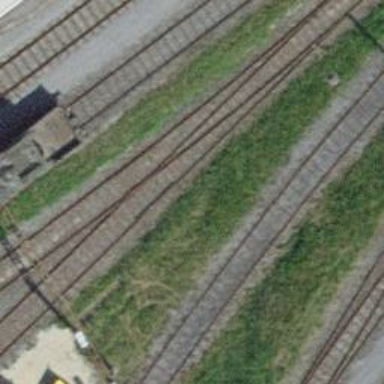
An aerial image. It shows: Single-track electrified railway service yard with contact line for trains.